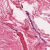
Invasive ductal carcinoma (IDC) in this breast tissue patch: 0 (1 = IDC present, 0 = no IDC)